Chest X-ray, PA view. Patient: 42 years old, sex M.
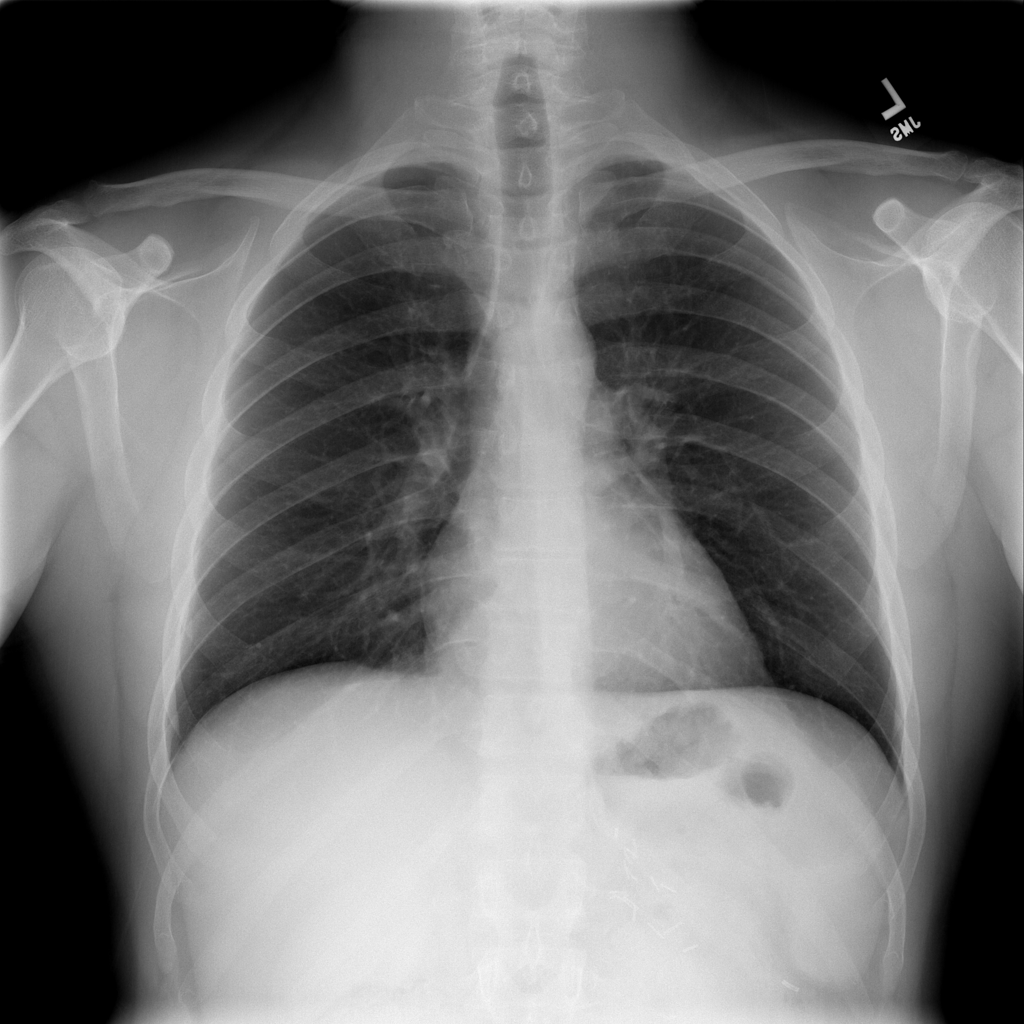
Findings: No Finding